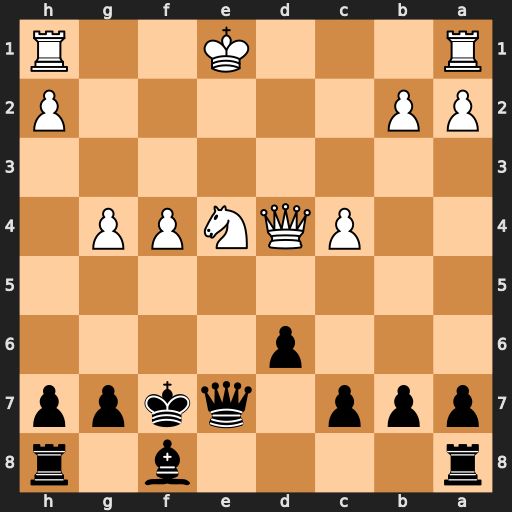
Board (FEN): r4b1r/ppp1qkpp/3p4/8/2PQNPP1/8/PP5P/R3K2R
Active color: b
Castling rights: KQ
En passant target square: -
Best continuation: Re8 Qd5+ Qe6 Kd2 Qxd5+ cxd5 Rxe4